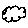
Label: cloud